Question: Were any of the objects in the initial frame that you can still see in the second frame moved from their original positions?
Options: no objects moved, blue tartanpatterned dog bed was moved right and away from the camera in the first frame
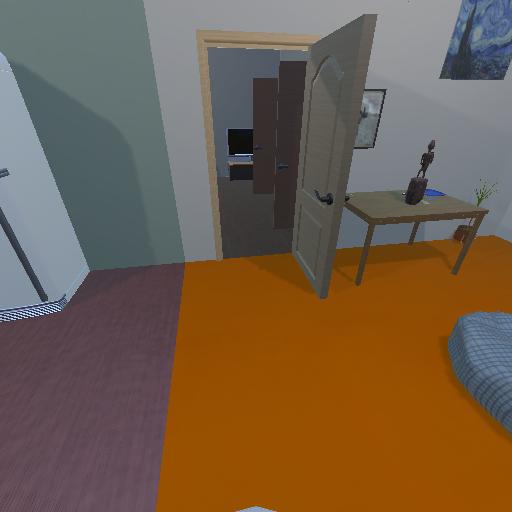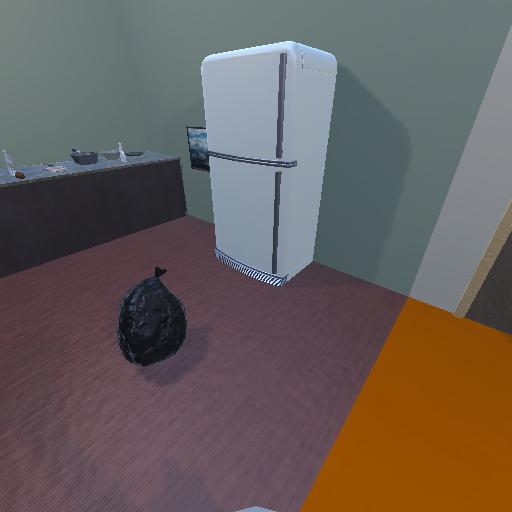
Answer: no objects moved